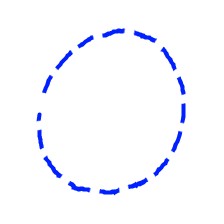
Shape: circle